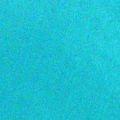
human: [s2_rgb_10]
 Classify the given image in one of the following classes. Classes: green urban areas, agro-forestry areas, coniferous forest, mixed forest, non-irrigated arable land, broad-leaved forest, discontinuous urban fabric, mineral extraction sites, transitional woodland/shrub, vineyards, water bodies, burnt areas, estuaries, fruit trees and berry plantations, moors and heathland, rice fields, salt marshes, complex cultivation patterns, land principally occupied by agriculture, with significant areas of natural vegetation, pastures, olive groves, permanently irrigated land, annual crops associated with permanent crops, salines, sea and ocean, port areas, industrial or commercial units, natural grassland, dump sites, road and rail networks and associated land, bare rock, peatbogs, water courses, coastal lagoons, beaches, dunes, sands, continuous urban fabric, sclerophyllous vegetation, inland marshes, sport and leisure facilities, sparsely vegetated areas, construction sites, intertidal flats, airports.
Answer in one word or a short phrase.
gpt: sea and ocean